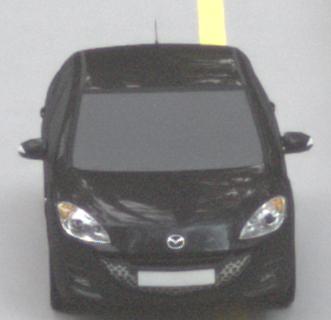
Make: Mazda
Model: 3 1.6
Detailed model: 3 (BL)
Model produced from: 2009/05
Model produced until: 2010/12
Doors: 5
Color: black
Road condition: dry road
Daytime: sunrise or sunset
Contrast: medium contrast